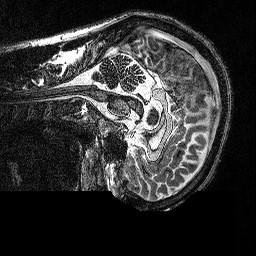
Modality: MP2RAGE
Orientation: sagittal
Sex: male
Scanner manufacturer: siemens
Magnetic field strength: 3 T
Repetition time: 5 s
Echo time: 0.00292 s